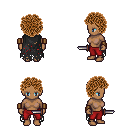
a pixel art fantasy rpg character, female body template, human, dark skin, black tattered cape, red pants, brown curly afro hairstyle, leather bracers, dagger, four views (front, back, left, right), 2x2 character sprite sheet, small pixel art, hard edges, no anti-aliasing